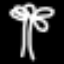
Label: palm tree